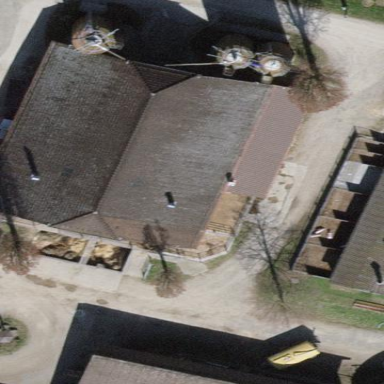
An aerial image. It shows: Cowshed building.